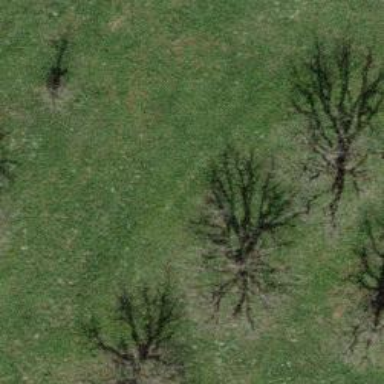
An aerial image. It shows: Agricultural area filled with broadleaved trees.